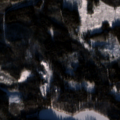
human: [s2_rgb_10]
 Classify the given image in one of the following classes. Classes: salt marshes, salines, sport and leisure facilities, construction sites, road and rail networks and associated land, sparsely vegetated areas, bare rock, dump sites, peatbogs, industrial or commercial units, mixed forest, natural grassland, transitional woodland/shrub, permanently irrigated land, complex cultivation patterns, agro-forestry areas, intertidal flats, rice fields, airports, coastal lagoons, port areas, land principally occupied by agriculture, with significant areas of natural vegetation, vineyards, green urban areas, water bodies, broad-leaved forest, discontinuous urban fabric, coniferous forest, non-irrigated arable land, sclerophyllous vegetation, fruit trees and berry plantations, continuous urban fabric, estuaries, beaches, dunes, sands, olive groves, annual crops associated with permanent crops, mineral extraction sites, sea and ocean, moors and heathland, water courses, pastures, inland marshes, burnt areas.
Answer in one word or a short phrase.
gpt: coniferous forest, mixed forest, transitional woodland/shrub